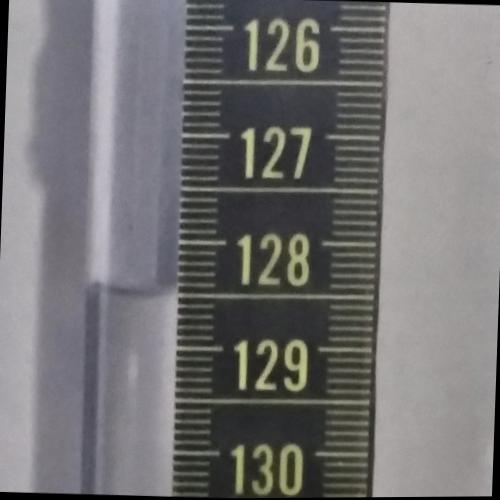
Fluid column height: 128.5 cm